【题型】解答题　【知识点】平面几何　【难度】easy
如图，甲船在距离 $A$ 港口 24 海里并在南偏西 $20^\circ$ 方向的 $C$ 处驻留等候进港，乙船在 $A$ 港口南偏东 $40^\circ$ 方向的 $B$ 处沿直线行驶入港，甲、乙两船距离为 31 海里.

(1)求 $\angle ABC$ 的正弦值；

(2)当乙船行驶 20 海里到达 $D$ 处时，接到港口指令，前往救援忽然发生火灾的甲船，求此时甲乙两船之间的距离.
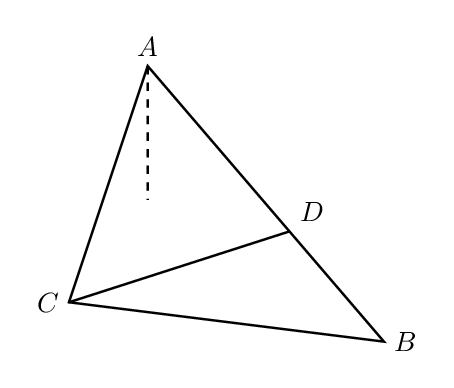
【解答】
\noindent \textbf{【答案】} (1) $\frac{12\sqrt{3}}{31}$； (2) 21 海里.

\vspace{1em}

% 分析部分
\noindent \textbf{【分析】} （1）利用正弦定理求 $\angle ABC$ 的正弦值；（2）应用余弦定理求甲乙两船之间的距离.

\vspace{1em}

% 详解部分
\noindent \textbf{【详解】} （1）由题设，$\angle BAC = 60^\circ$，$BC = 31$，$AC = 24$，

在 $\triangle ABC$ 中，$\frac{AC}{\sin \angle ABC} = \frac{BC}{\sin \angle BAC}$，则 $\sin \angle ABC = \frac{AC \sin \angle BAC}{BC} = \frac{24 \times \frac{\sqrt{3}}{2}}{31} = \frac{12\sqrt{3}}{31}$；

（2）由题意，$BD = 20$，由（1）及题图知：$\angle ABC$ 为锐角，则 $\cos \angle ABC = \frac{23}{31}$，

由 $CD^2 = BD^2 + BC^2 - 2BD \cdot BC \cos \angle ABC = 400 + 961 - 2 \times 20 \times 31 \times \frac{23}{31} = 441$，

所以 $CD = 21$ 海里.